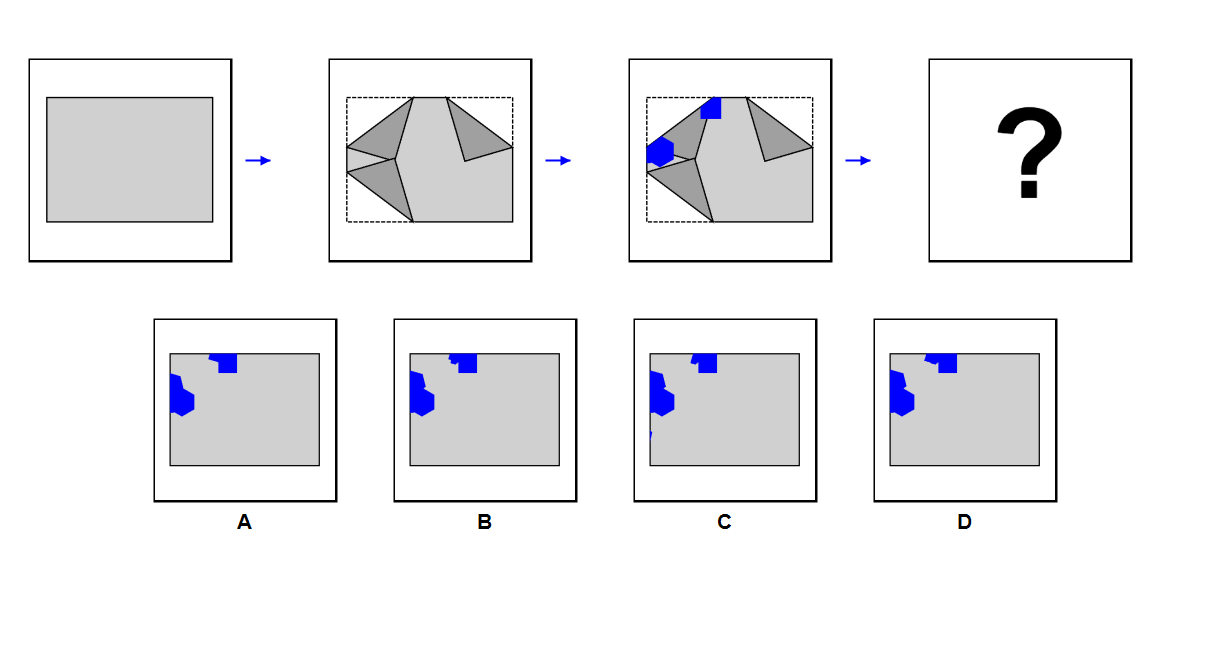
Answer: A